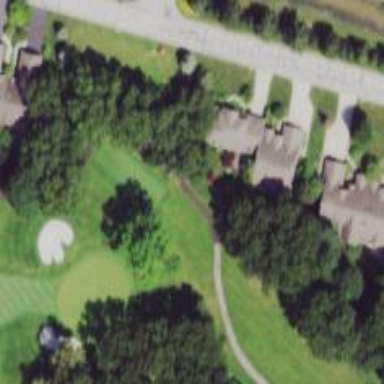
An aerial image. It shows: Path for both road and golf.